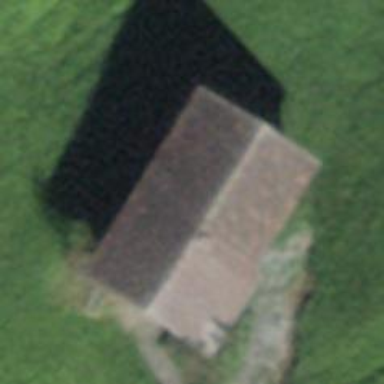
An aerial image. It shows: Cabin is depicted in the image.